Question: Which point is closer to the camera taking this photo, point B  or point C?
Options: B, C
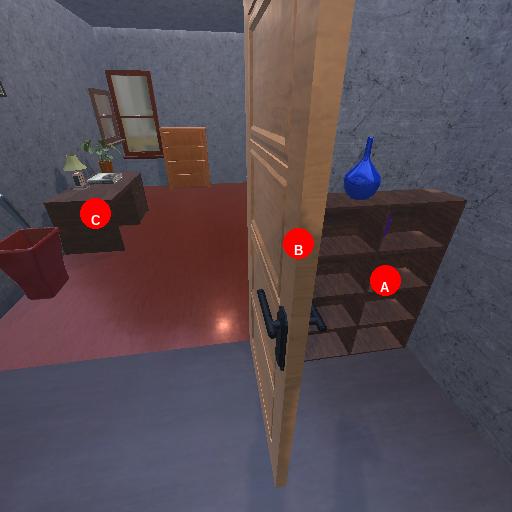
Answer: B